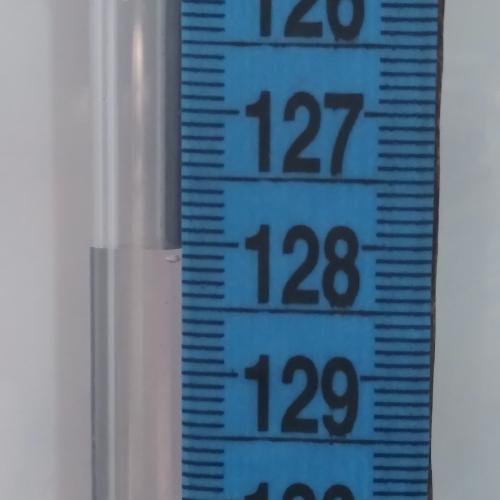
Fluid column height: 128.1 cm